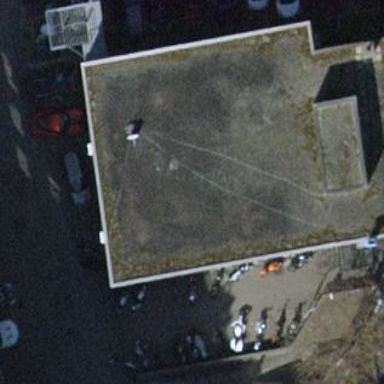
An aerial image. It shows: Commercial building.